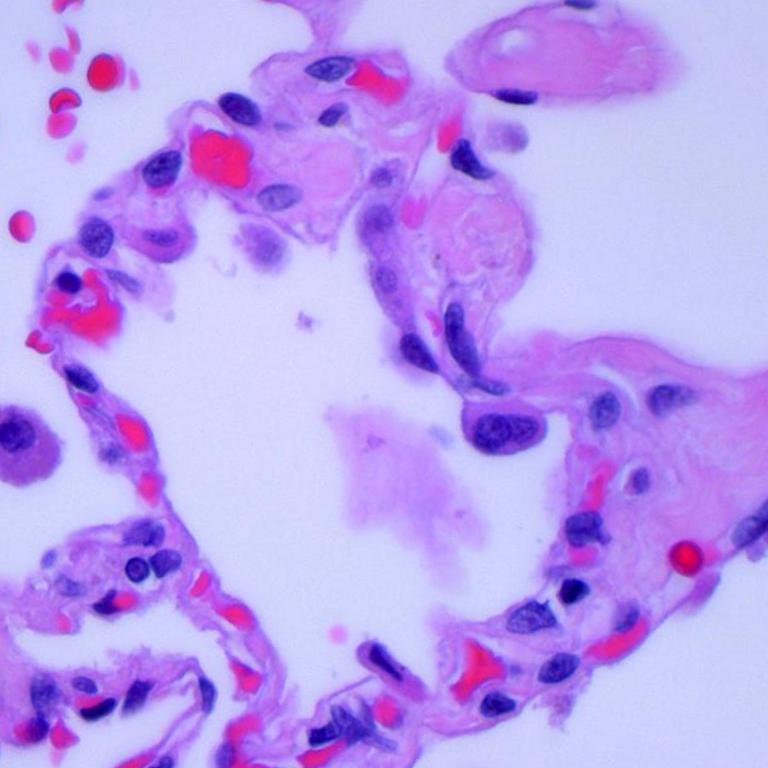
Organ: lung
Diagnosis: benign